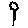
Label: flower